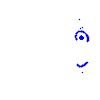
Particle: kaon